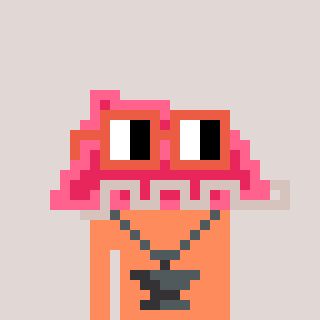
a pixel art character with square orange glasses, a retainer-shaped head and a peachy-colored body on a warm background